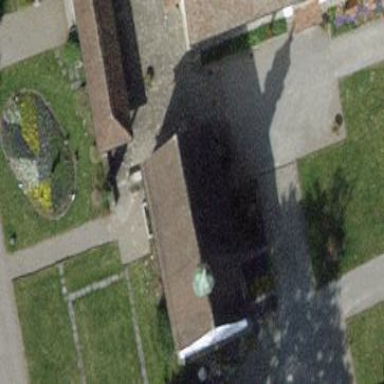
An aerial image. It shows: Chapel that serves as place of worship.